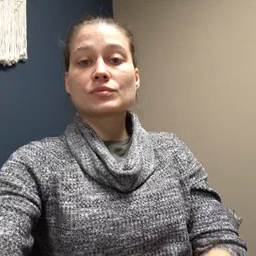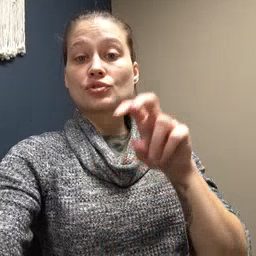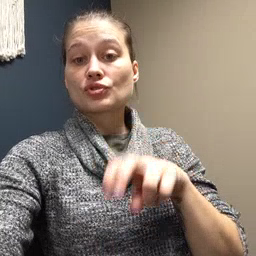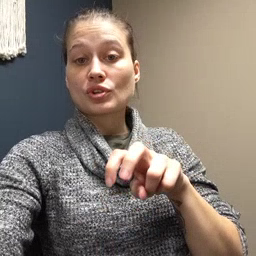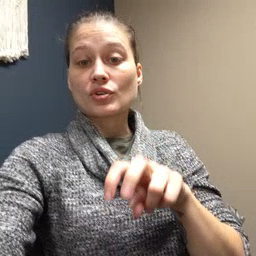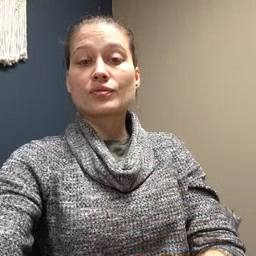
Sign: chair